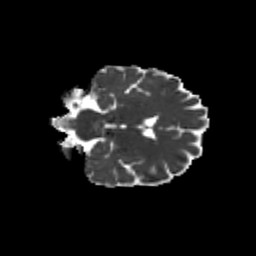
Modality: MD
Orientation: coronal
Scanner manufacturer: siemens
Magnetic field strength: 3 T
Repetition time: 9.2 s
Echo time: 0.084 s